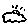
Label: cloud